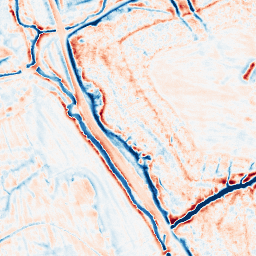
Category: edge_preserving
Decomposition family: bilateral
Decomposition parameters: d: 15
sigma_color: 150
sigma_space: 150
Upsampling method: edge_directed
Upsampling parameters: scale: 4
Upsampling scale: 4